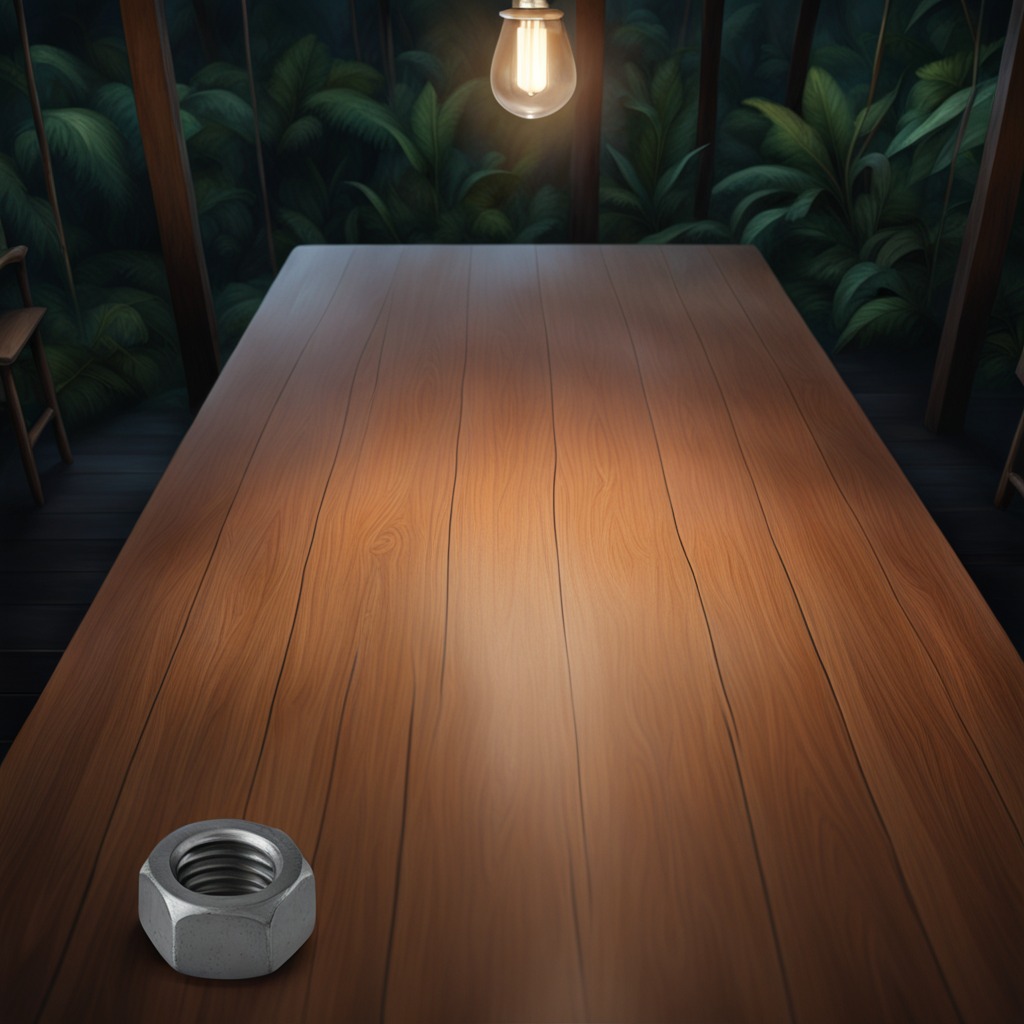
A metal nut is lying on a wooden table inside a jungle field workshop tent at night dim ambient light soft shadows worn but